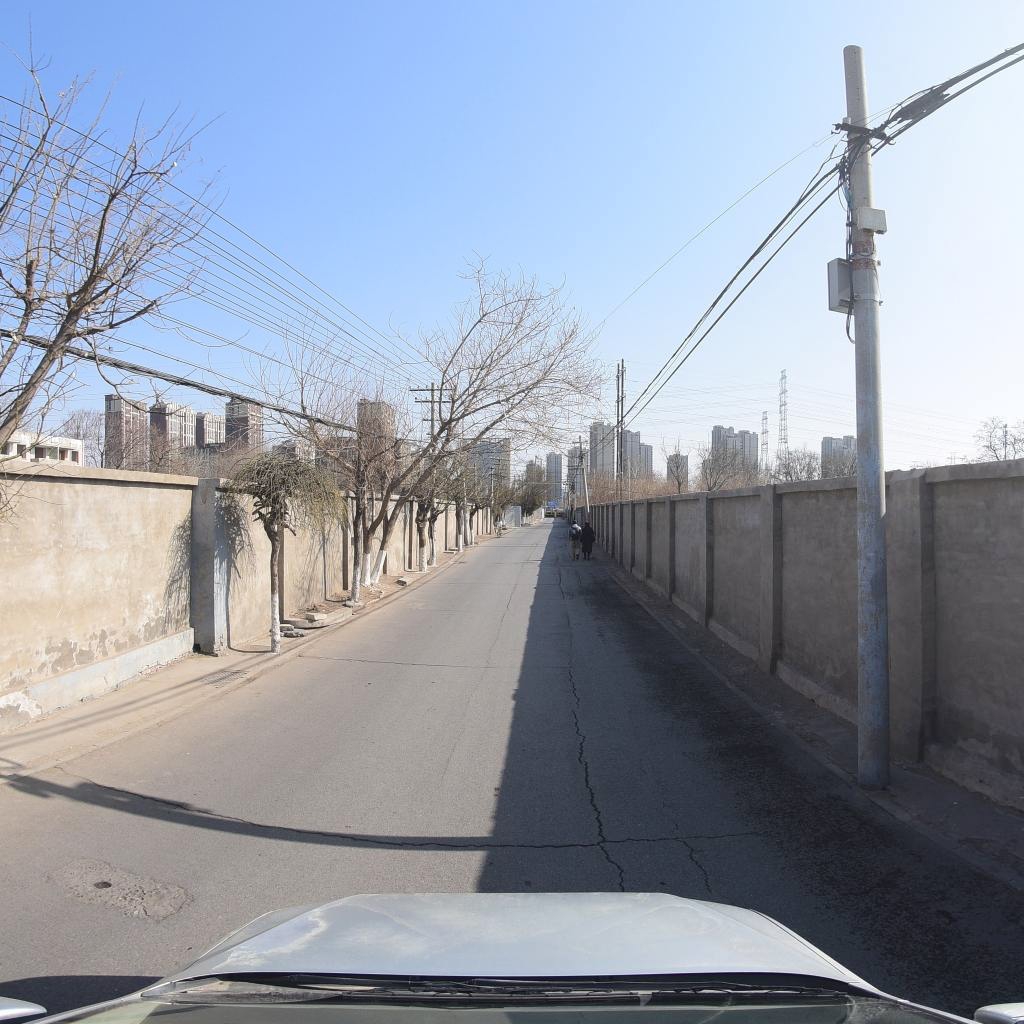
Region: Fengtai
Road damage annotations: longitudinal crack, longitudinal crack, pothole, longitudinal crack, transverse crack, transverse crack